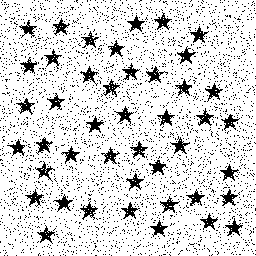
Squares: 0
Triangles: 0
Stars: 44
Total shapes: 44